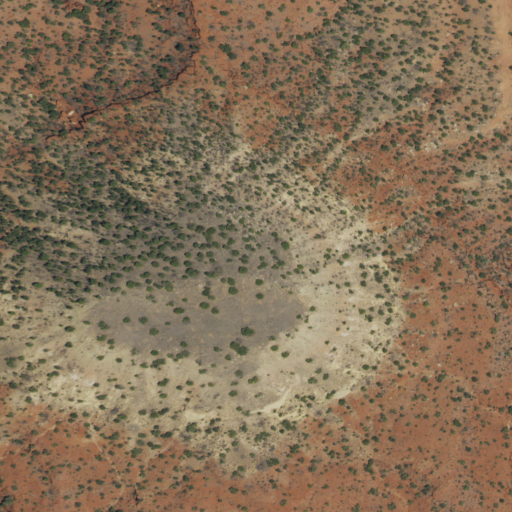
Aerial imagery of mountain in New Mexico named Baldy Hill containing evergreen forest, shrub, and grassland